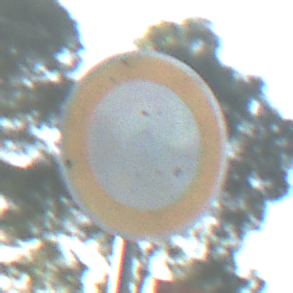
Verkehrszeichen: VerbotFahrzeugeAllerArt
Umgebung: Outdoor, Suburban
Tageszeit: SunriseSunset
Wetter: PartlyCloudy
Licht: Natural
Jahreszeit: NotSpecified
Kontrast: HighContrast